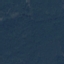
Label: Forest